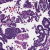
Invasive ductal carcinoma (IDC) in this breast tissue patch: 1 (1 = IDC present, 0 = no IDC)